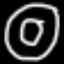
Label: donut